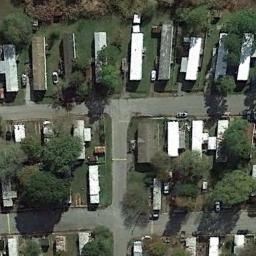
Label: residential